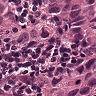
Metastatic tissue present: yes